Question: Centering elements horizontally is easy using 'margin: 0 auto;'
However, it doesn't work if there are two elements stacked in a column and one has a scrollbar and the other does not. In that case, the two horizontal centered elements aren't aligned anymore.
: Is there any way to align the two elements without using Javascript to adjust the margin of the first one?
<URL>
'''
<head>
<style>
body {
margin: 0; height: 100vh;
}
.header {
height: 50px; background: red;
}
.content {
overflow-y: scroll; background: blue;
}
.inner {
background: rgba(255,255,255,.5); max-width: 300px;
margin: 0 auto; min-height: 50px;
}
.content > .inner {
min-height: 300px;
}
</style>
</head>
<body>
<div class="header">
<div class="inner"></div>
</div>
<div class="content">
<div class="inner"></div>
</div>
</body>
'''

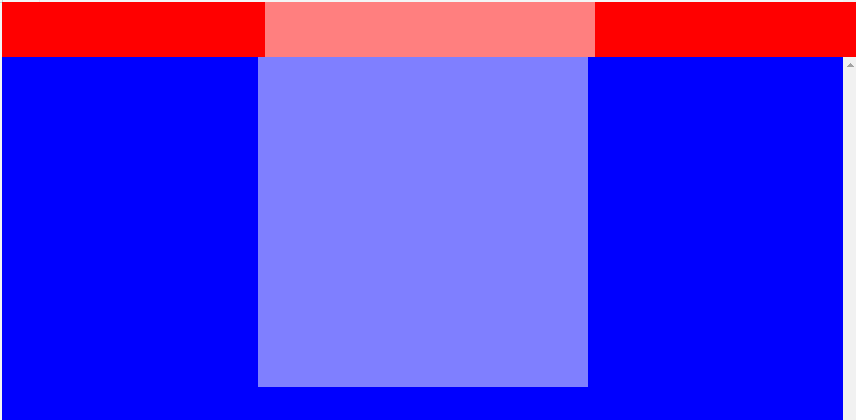
Answer: <URL>:
This can be solved by adding a scrollbar to the first one, but hiding it from the user.
'''
.header {
height: 50px;
background: red;
overflow-y: scroll;
width: 120%;
margin-left: -10%;
}
'''
<URL>
If you're concerned a user could have a scrollbar wider than 10%, increase it 'width: 300%' and 'margin-left: -100%'. If somebody has a scrollbar as wide as the page, he / she can't use the page anyway.